Question: I made an iOS game using GLES 2.0 for iOS. When I run it on an actual device, it works perfectly with my high-res images, but when I run it in the simulator, I get very choppy images:

I haven't really cared during development, but now that I am going to submit to the iTunes Store, I have to upload screenshots for 3.5'' and 4'' iPhones, which I don't have (I've been developing on an iPad). So I decided to use simulator, but I honestly can't use these screenshots.
Short of buying 3.5'' and 4'' devices to take the screenshots, how can I fix this and get good quality screenshots?
Note: The original images are of huge quality. They don't look choppy at all even on the retina iPad.
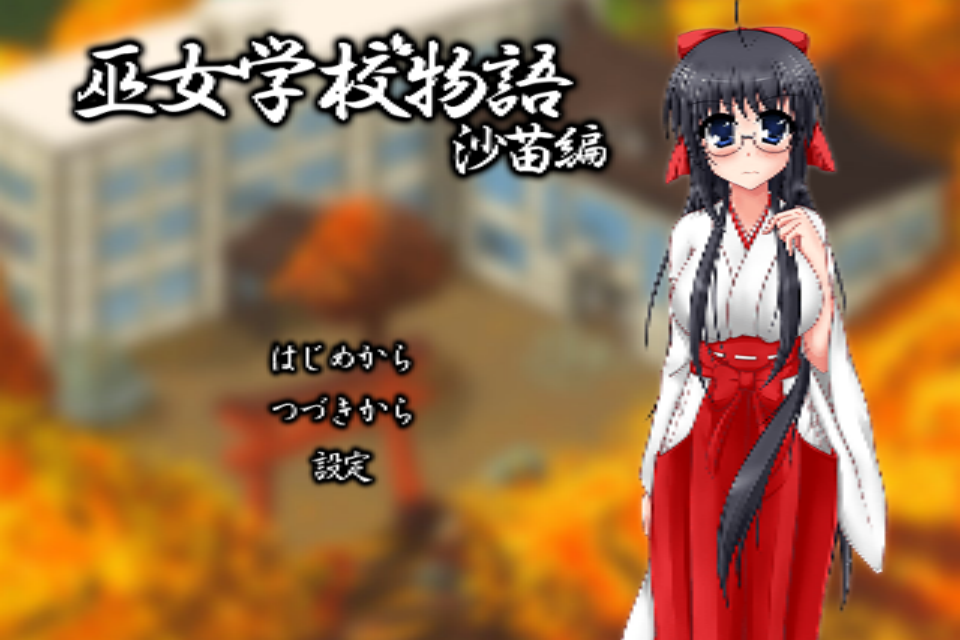
Answer: It turns out the simulator was right all along.
I tried the final version on a friend's iPhone 5, and at first sight it looked okay, but on closer inspection it looked just like the screenshot above. I could verify this by having my friend take a screenshot, and in fact looks just like the screenshot I posted up there.
The reason why it looks good on the iPad is because on the iPad, the game is actually upscaling the textures even if just slightly, and the upscaling algorithm yields better results than the downscaling one. (I can swear it looks pretty good on 480x320 2.3 droids)
So anyways, I started fixing the problem by creating mipmaps at loading time with
'''
GL.GenerateMipmap(TextureTarget.Texture2D);
'''
And then setting the downscaling to use these mipmaps with
'''
GL.TexParameter(TextureTarget.Texture2D, TextureParameterName.TextureMinFilter, (int)All.LinearMipmapLinear);
'''
And now the choppy downscaling is gone, but replaced by a smudgy one. orz
Actually doing this revealed that I was incorrectly using the support for retina displays. The app was running with the resolution of an iPhone 3GS.
So I just had to make sure the framebuffer was created with the correct size, and the problem was gone. However, with retina display, I was upscaling my textures again, so I left the mipmap creation (which consumes more VRAM and makes the game slower to load) only on non-retina devices.